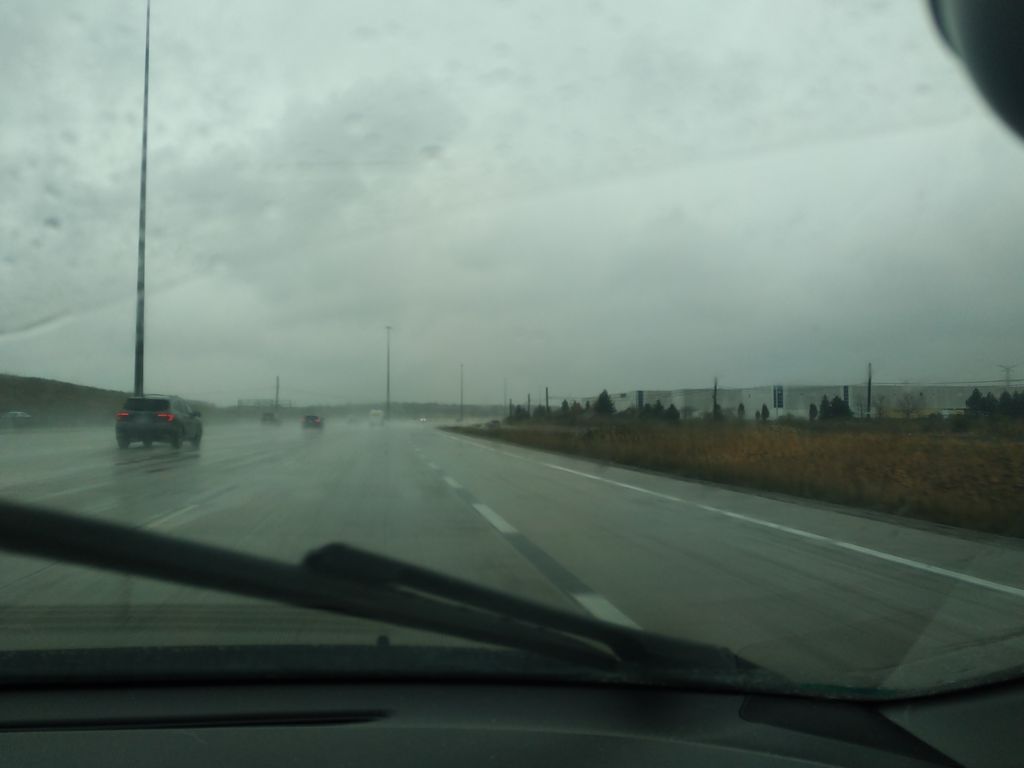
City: toronto